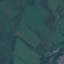
Land use / land cover: Pasture